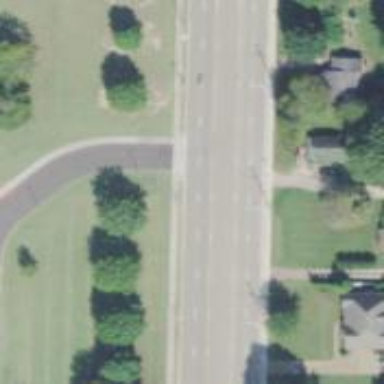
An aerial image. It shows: Tertiary road with asphalt surface. It is dual carriageway.